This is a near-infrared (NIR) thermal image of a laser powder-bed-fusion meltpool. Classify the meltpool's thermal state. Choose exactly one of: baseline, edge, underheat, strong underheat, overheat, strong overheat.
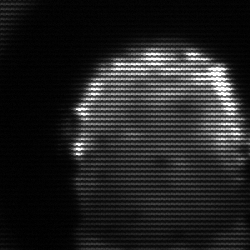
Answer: baseline